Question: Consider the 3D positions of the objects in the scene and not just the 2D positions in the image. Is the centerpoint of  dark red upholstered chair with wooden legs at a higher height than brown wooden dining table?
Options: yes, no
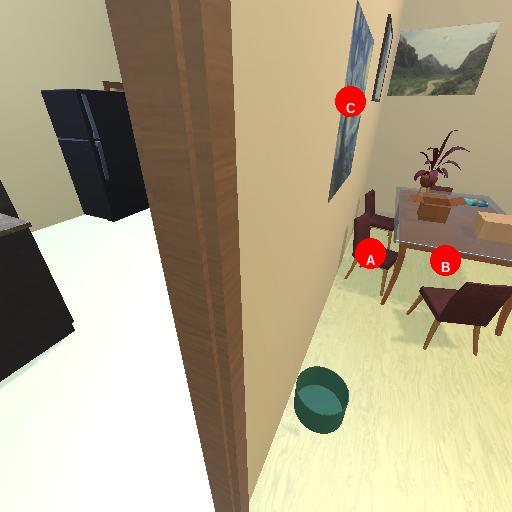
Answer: yes